Interaction volume radius: 5 \u00c5
Interaction volume height: 15 \u00c5
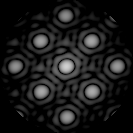
Disorder parameter: 0.02866